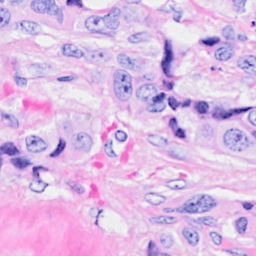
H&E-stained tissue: Breast